Question: How should I go about designing the following page using Bootstrap? I want to know what components can be used in this situation.

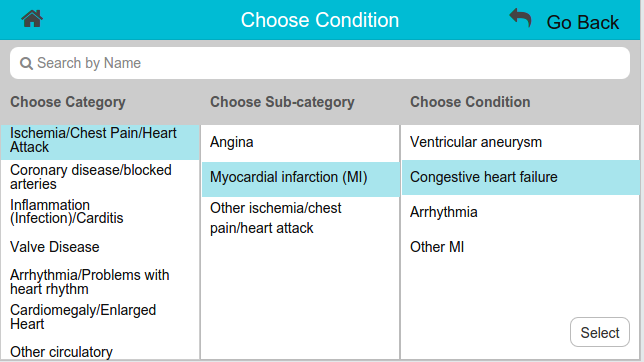
Answer: First I would look at the bootstrap website here: <URL> specifically the 'CSS' and 'Components' sections.
Looks like you could reproduce that image with their navbar, form-group for the search, and a table for the selectable elements in those columns.